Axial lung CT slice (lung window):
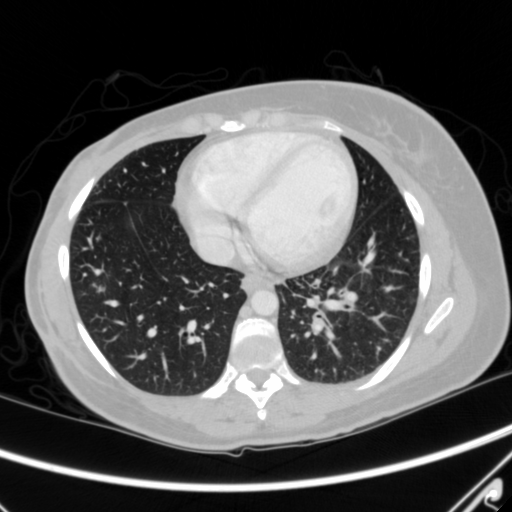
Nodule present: no